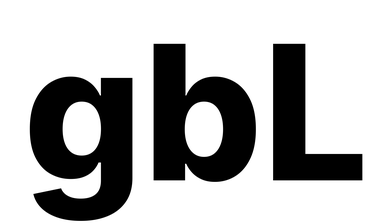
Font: Inter_ExtraBold